Question: In my application, we are using the crop image but don't want crop area to be resizable. In the image, I don't want those controls under the red circles, it should be fixed at the same size
'''
intent.setData(mImageCaptureUri);
intent.putExtra("outputX", 200);
intent.putExtra("outputY", 200);
intent.putExtra("aspectX", 1);
intent.putExtra("aspectY", 1);
intent.putExtra("scale", true);
intent.putExtra("return-data", true);
'''

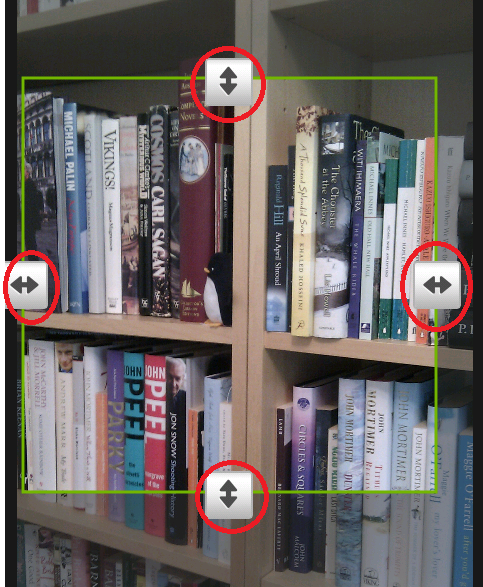
Answer: finally i got the answer
'''
public void cropCapturedImage(Uri picUri)
{
// call the standard crop action intent
Intent cropIntent = new Intent("com.android.camera.action.CROP");
cropIntent.setDataAndType(picUri , "image/*");
cropIntent.putExtra("crop" , "true");
cropIntent.putExtra("return-data" , true);
startActivityForResult(cropIntent , 2);
}
'''